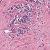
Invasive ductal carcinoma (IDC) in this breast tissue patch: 1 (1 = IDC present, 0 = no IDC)